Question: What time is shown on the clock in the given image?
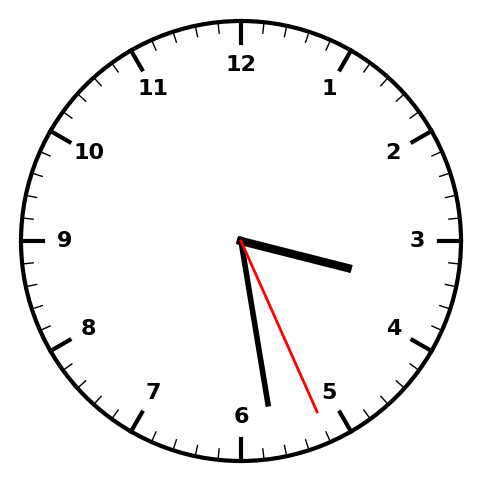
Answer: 03:28:26